Question: Is there a way to customize the screen background in Firefox "Responsive Design View"?
I would like to insert an image (for instance a blank iphone template) and use screen recording software to simulate a mobile demo.
So far as I could tell there is no way to change the background, either via css or other addons.
I looked at Firefox OS simulator, but it doesn't cover my needs (and you can't use addons like firebug or Agent Spoofer).

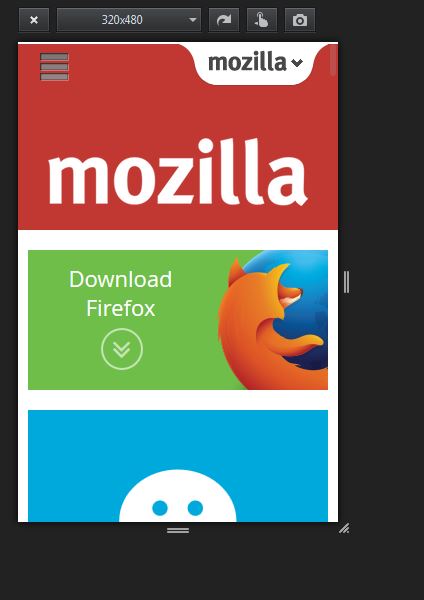
Answer: Without knowing what you have tried, we have to guess at what you need to answer this question. Do you just need to know what the selectors are? Do you need to be informed as to how to apply the CSS? Are you trying to make an add-on that makes such modifications?
Without more information, here is some general information about the CSS used to style this:
Responsive mode is styled with the CSS in 'chrome://browser/content/browser.css' and 'chrome://browser/skin/browser.css'. Both of these are located within the (zip archive with filename extension changed to '.ja') file in the directory. Within that archive the above files are , , and .
The background appears to be a '<vbox>' and have 'class="browserContainer"' with the attribute: 'responsivemode="true"'.
As of Firefox 36.0.4 the relevant CSS is (from 'chrome://browser/skin/browser.css'):
'''
.browserContainer[responsivemode] {
background-color: #222;
padding: 0 20px 20px 20px;
}
'''
There are multiple ways that you could go about making changes to this. One way would be to extract the contents of the file, make modifications to the appropriate file then put all the files back into an archive named and put that archive in the directory in place of the original file. Another method would be to create an add-on that overrides the file (this can be done using the <URL> file. Yet another method would be for the add-on to directly apply the new style in one of multiple different ways.
However, probably the easiest is to create a file with the CSS you desire to use (you will probably have to create the directory in your profile directory). As an example, the following will result in a red background for the Responsive Design View:
'''
/*
* Edit this file and copy it as userChrome.css into your
* profile-directory/chrome/
*/
/*
* This file can be used to customize the look of Mozilla's user interface
* You should consider using !important on rules which you want to
* override default settings.
*/
/*
* Do not remove the @namespace line -- it's required for correct functioning
*/
/* Set default namespace to XUL */
@namespace url("http://www.mozilla.org/keymaster/gatekeeper/there.is.only.xul");
.browserContainer[responsivemode],
vbox[anonid=browserContainer][responsivemode]{
background-color:red !important;
}
'''